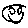
Label: smiley face